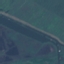
Label: River